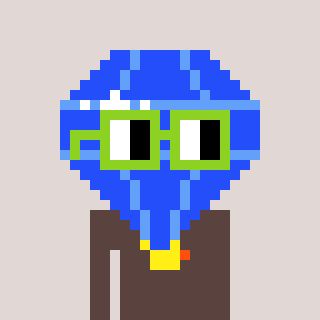
a pixel art character with square light green glasses, a blue diamond-shaped head and a darkbrown-colored body on a warm background